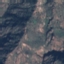
Land use / land cover: HerbaceousVegetation